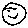
Label: smiley face